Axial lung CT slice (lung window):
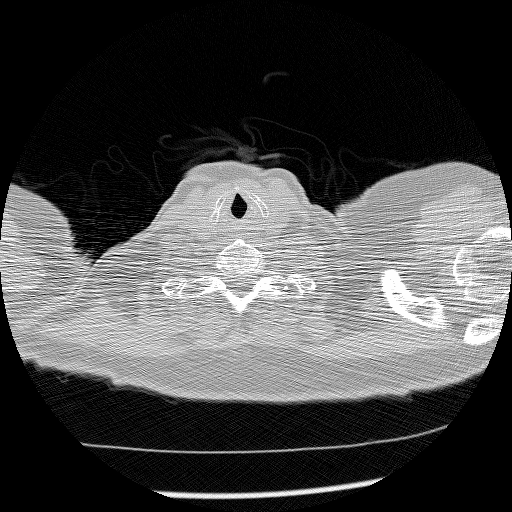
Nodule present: no